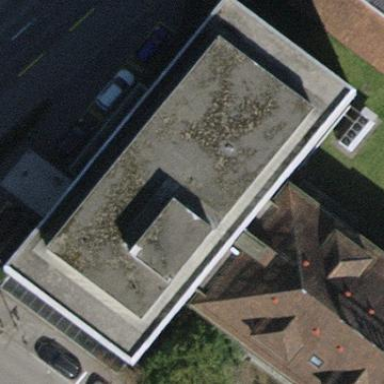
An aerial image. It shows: Office building with flat roof.